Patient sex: F
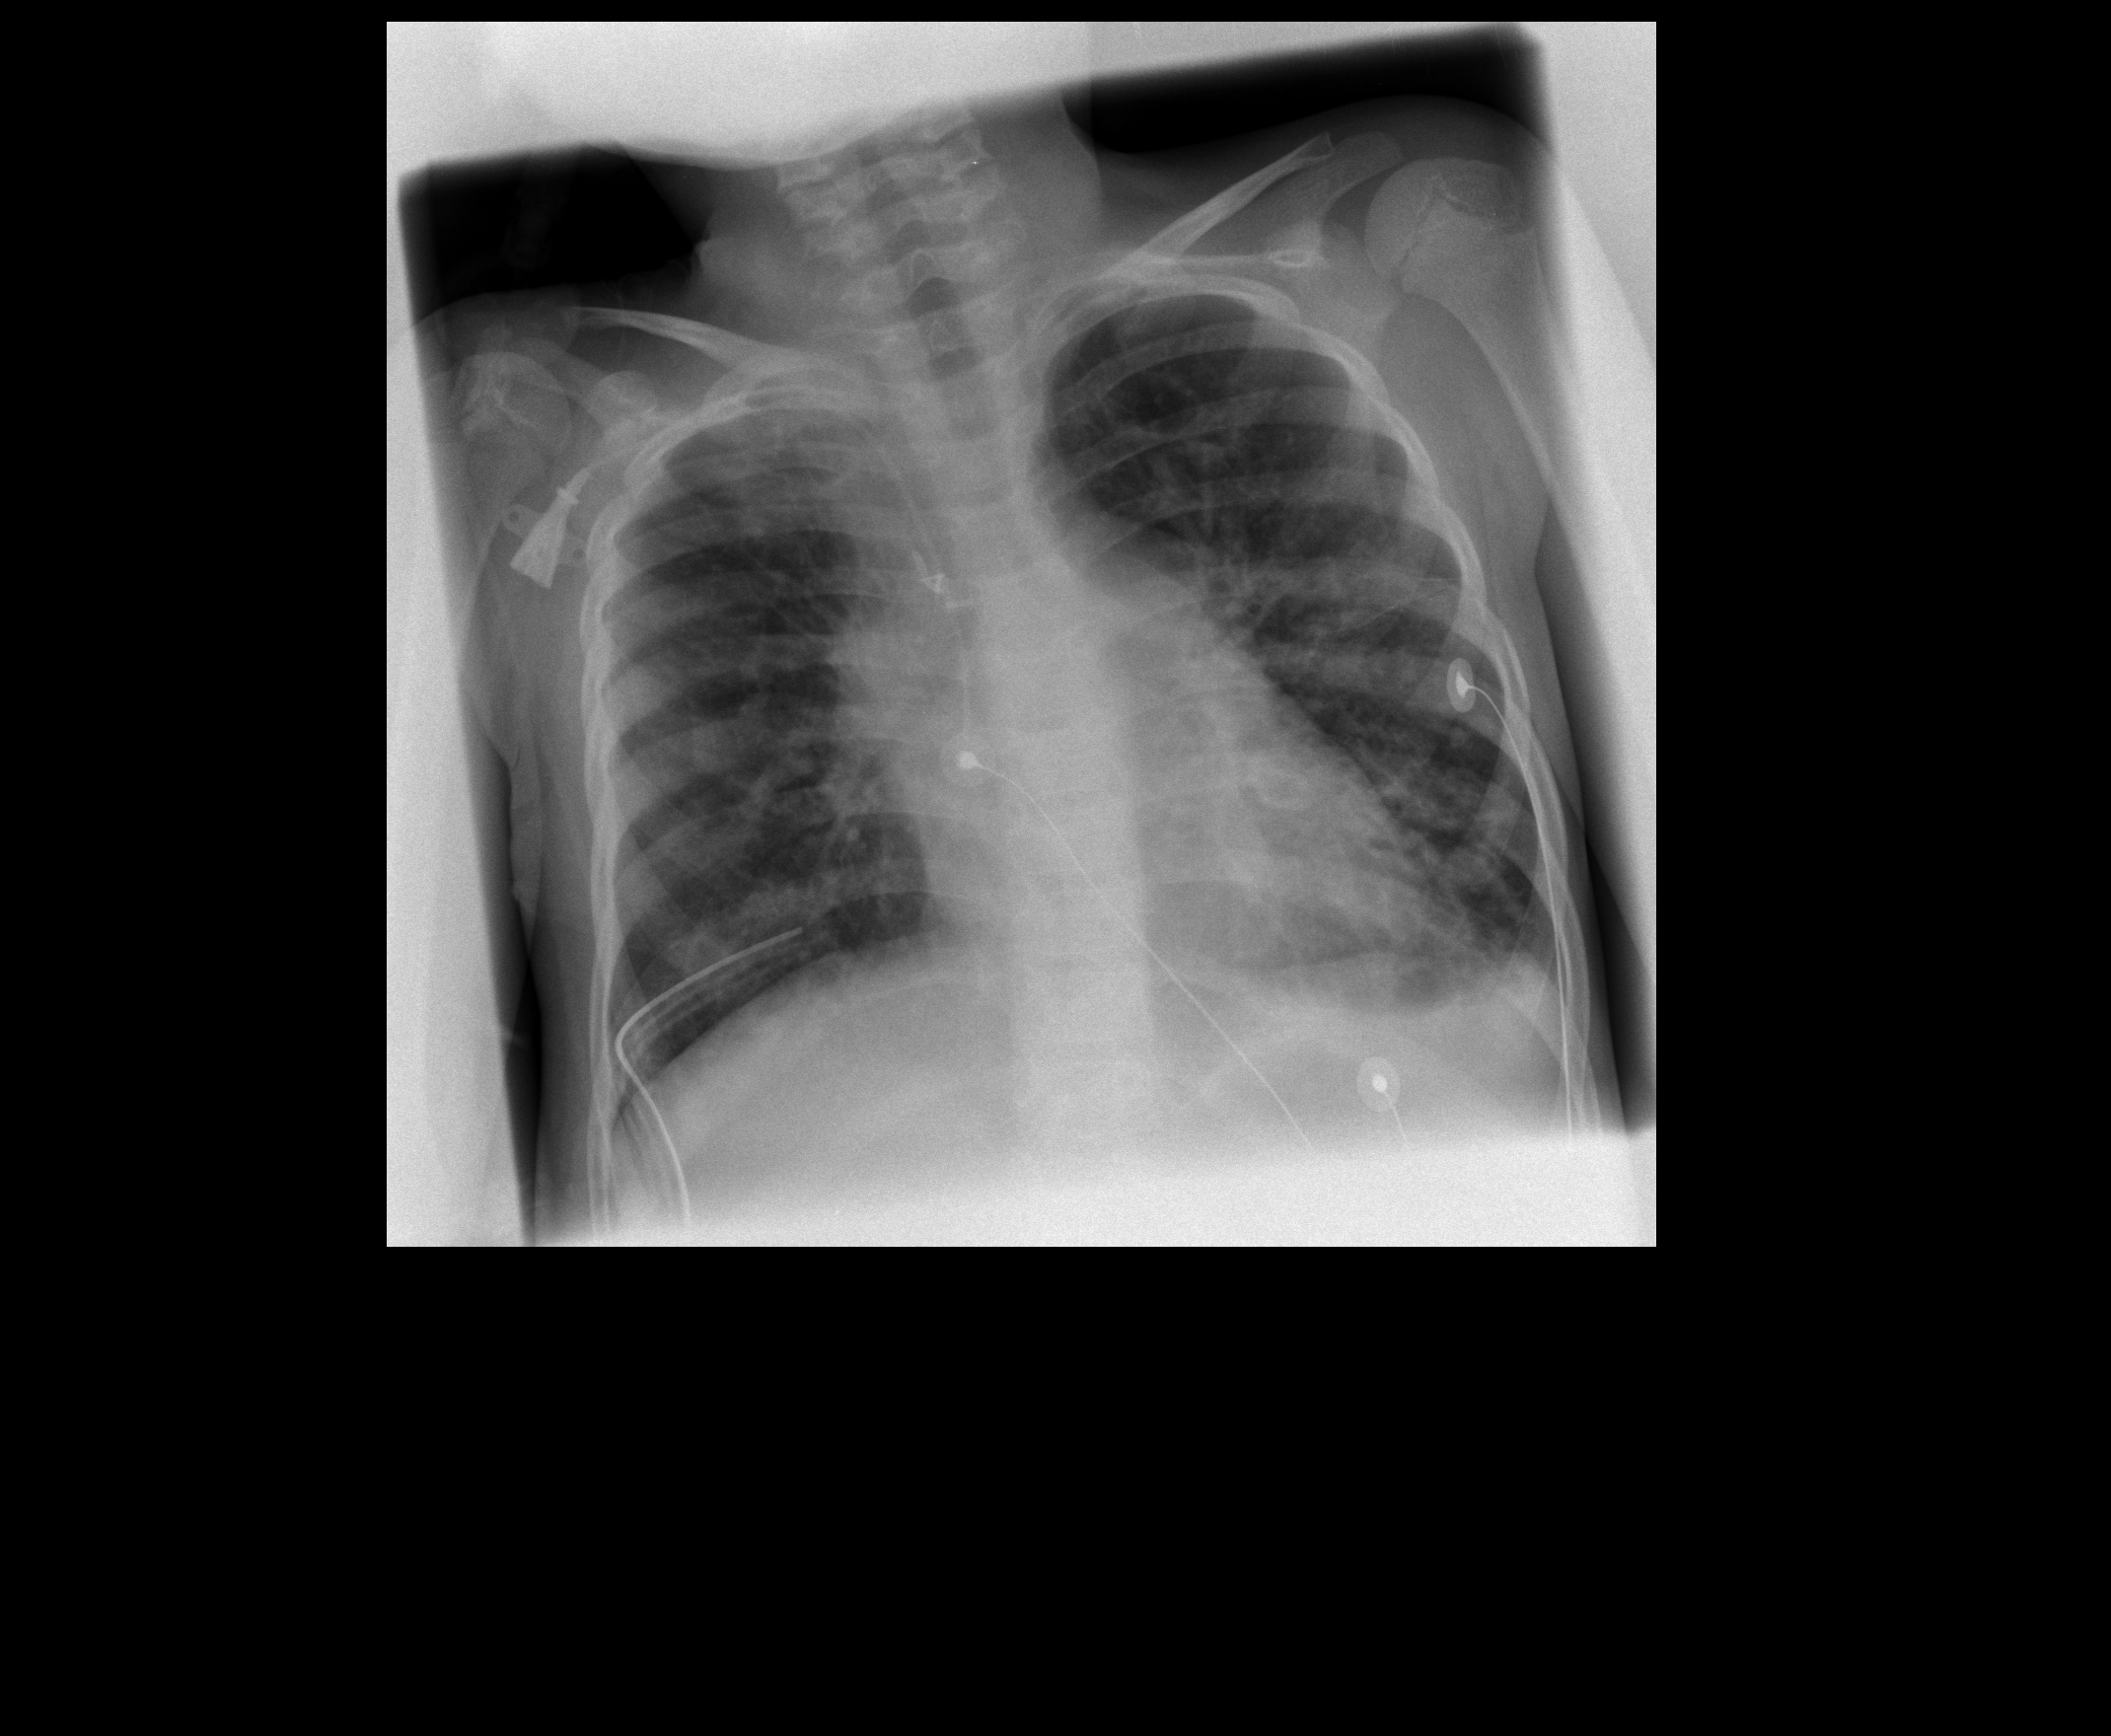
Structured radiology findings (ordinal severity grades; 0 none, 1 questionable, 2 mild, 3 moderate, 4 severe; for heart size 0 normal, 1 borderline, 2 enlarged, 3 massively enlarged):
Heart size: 0
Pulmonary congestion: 2
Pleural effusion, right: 0
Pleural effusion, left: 0
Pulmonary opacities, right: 0
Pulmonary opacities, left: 0
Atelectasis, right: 0
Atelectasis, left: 1